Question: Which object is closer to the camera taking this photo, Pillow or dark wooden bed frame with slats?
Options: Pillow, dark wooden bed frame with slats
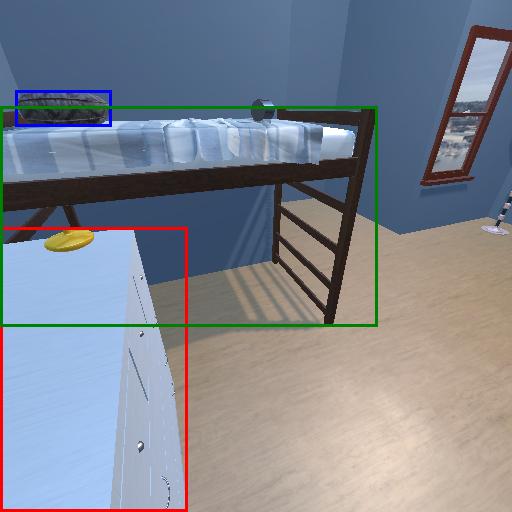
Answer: Pillow